Question: This is what i have so far:
'''
<dxe:ComboBoxEdit Name="cboUserCustomReports"
Width="300" Height="Auto"
Margin="0,5,0,5"
ItemsSource="{Binding Path=UserReportProfileList,Mode=OneWay,UpdateSourceTrigger=PropertyChanged}"
EditValue="{Binding Path=UserReportProfileID,Mode=TwoWay,UpdateSourceTrigger=PropertyChanged}"
ValueMember="UserReportProfileID"
DisplayMember="ReportName"
PopupClosed="cboUserCustomReports_PopupClosed">
<dxe:ComboBoxEdit.ItemTemplate>
<DataTemplate>
<Grid>
<Grid.ColumnDefinitions>
<ColumnDefinition Width="100*"/>
<ColumnDefinition Width="20"/>
</Grid.ColumnDefinitions>
<TextBlock Grid.Column="0"
Text="{Binding ReportName, Mode=Default}"
VerticalAlignment="Stretch" HorizontalAlignment="Left"/>
<Button Name="btnDelete"
Grid.Column="1"
Width="20" Height="20"
VerticalAlignment="Center" HorizontalAlignment="Right"
Click="btnDelete_Click">
<Button.Template>
<ControlTemplate>
<Image Source="/RMSCommon;component/Resources/Delete.ico">
</ControlTemplate>
</Button.Template>
</Button>
</Grid>
</DataTemplate>
</dxe:ComboBoxEdit.ItemTemplate>
</dxe:ComboBoxEdit>
'''
First, i want the two columns to be stand alone. The user must be able to select or delete the item.
Second, i would like to make my button in the ItemTemplate to be click-able.
What do i need to add to get this behavior?
This is what it looks like at the moment:

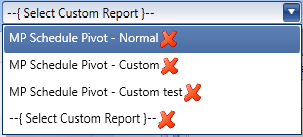
Answer: I assume, that your button is clickable, and you want to know how to process the click event. Right?
For the click-handler, add the following code:
'''
private void btnDelete_Click(object sender, RoutedEventArgs e) {
FrameworkElement fe = sender as FrameworkElement;
if(null == fe){
return;
}
UserReportProfile userReportProfile = fe.DataContext as UserReportProfile;
if (null == userReportProfile) {
return;
}
// Do here your deletion-operation
}
'''
I assumed that your item-class is named UserReportProfile. Otherwise, change the declared type accordingly.
For the alignment, add the following declaration to your ComboBox:
'''
HorizontalContentAlignment="Stretch"
'''
This gives your DataTemplate-Grid the full width and you can layout then your items as you desire.
'''
<dxe:ComboBoxEdit Name="cboUserCustomReports"
HorizontalContentAlignment="Stretch"
Width="300" Height="Auto"
Margin="0,5,0,5"
...>
'''